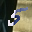
Label: 5